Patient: sex M, age 81
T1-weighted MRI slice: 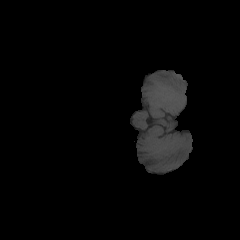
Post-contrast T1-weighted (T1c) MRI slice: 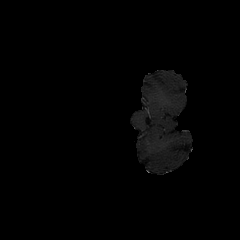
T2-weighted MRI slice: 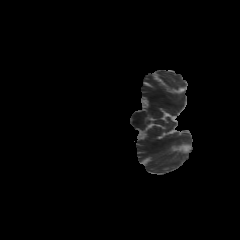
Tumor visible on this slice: no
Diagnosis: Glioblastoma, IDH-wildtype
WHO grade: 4